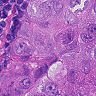
Metastatic tissue present: yes